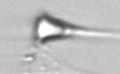
Label: Asterionellopsis_glacialis